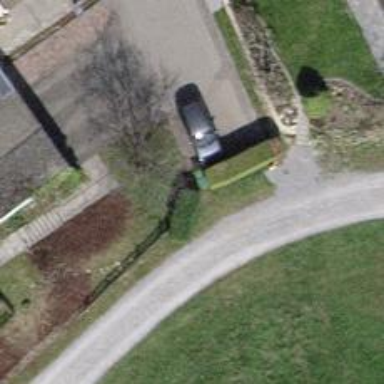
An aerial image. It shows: Hedge with evergreen needle-leaved foliage.